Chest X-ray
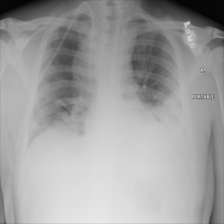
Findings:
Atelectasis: negative
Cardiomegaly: negative
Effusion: positive
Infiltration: negative
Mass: negative
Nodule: negative
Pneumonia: negative
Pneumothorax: negative
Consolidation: negative
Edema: negative
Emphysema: negative
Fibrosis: negative
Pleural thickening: negative
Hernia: negative